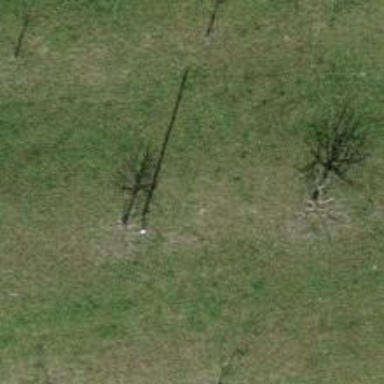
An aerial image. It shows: Minor power line.